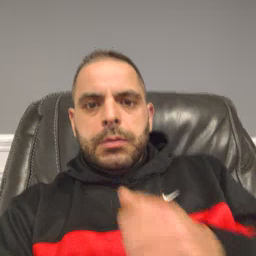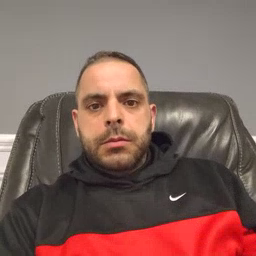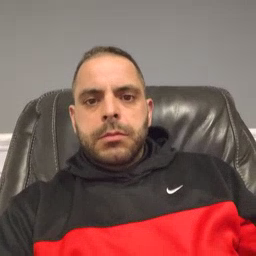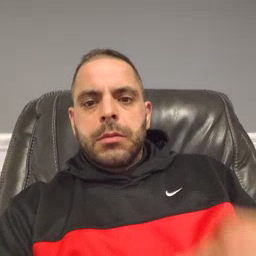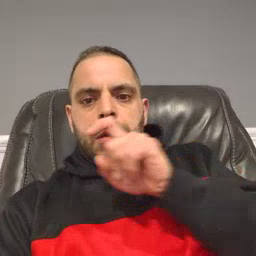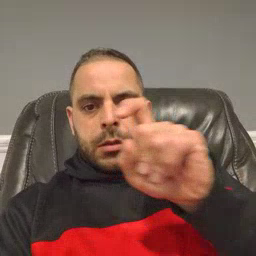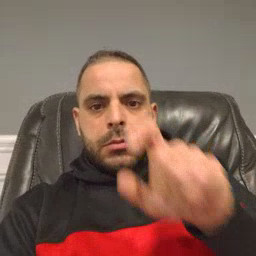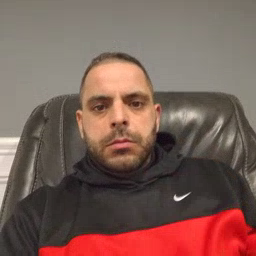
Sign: closet